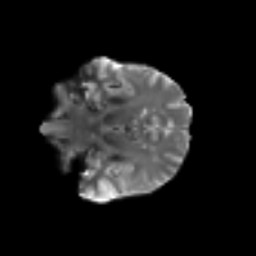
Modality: T2w
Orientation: coronal
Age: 77
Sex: female
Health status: ill
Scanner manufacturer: siemens
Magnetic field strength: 3 T
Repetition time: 8.7 s
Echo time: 0.11 s